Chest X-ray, PA view. Patient: 40 years old, sex M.
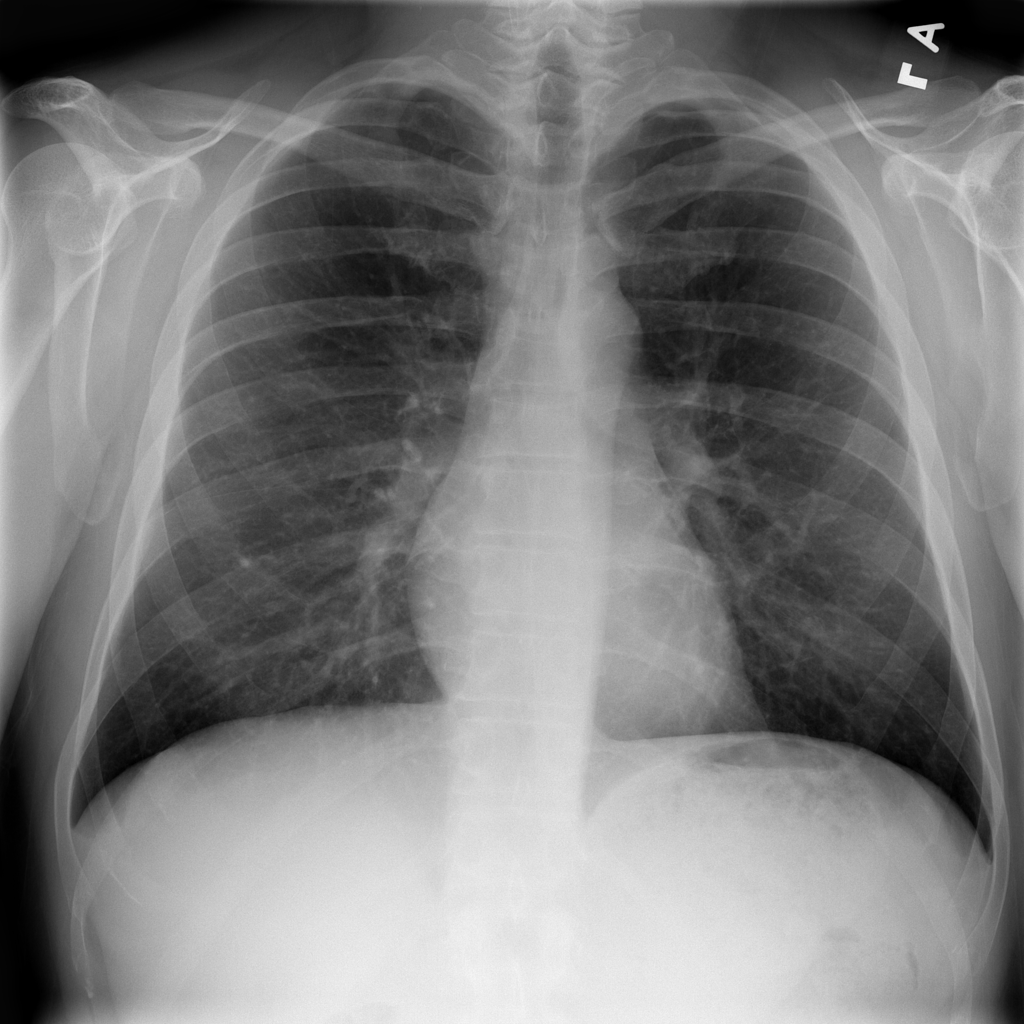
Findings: No Finding